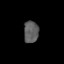
Tissue: prostate
Cell type: Epithelial cells
Senescence score: 0.3068
Nuclear area (px): 317
Mean DAPI intensity: 93.177